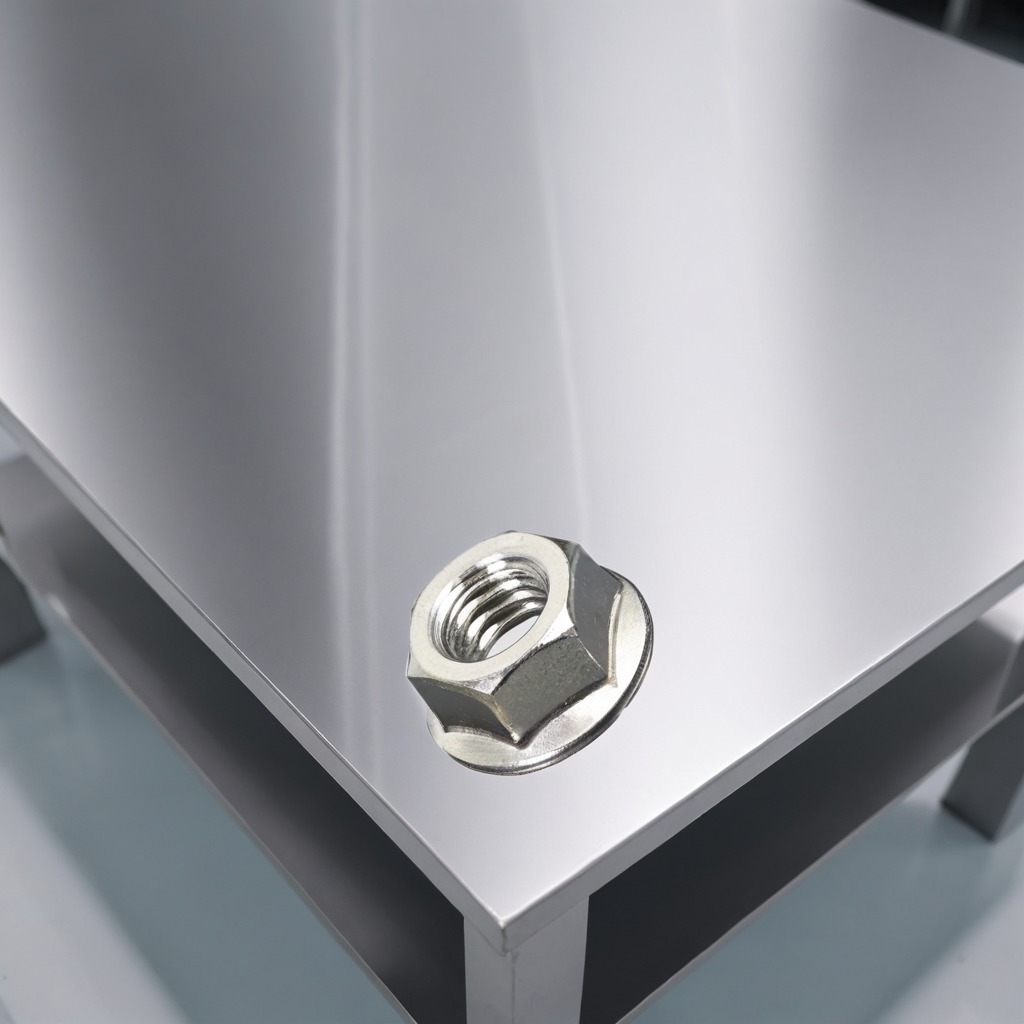
A metal nut is lying on the stainless steel table in a high-end prototyping lab.